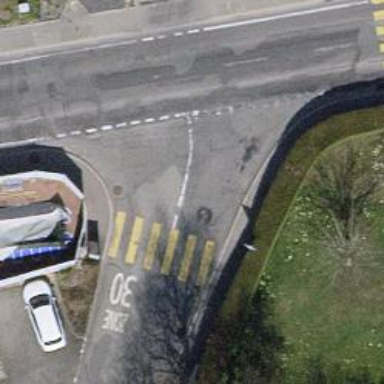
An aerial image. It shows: Zebra crossing on the road.